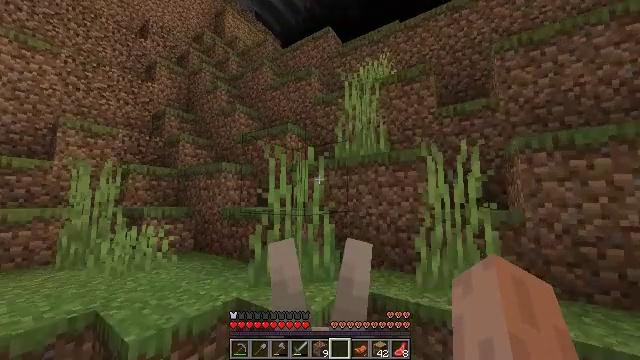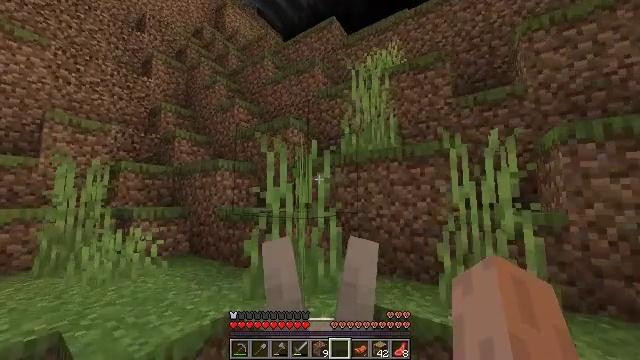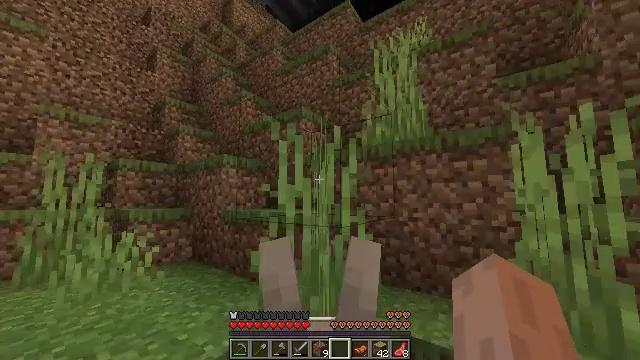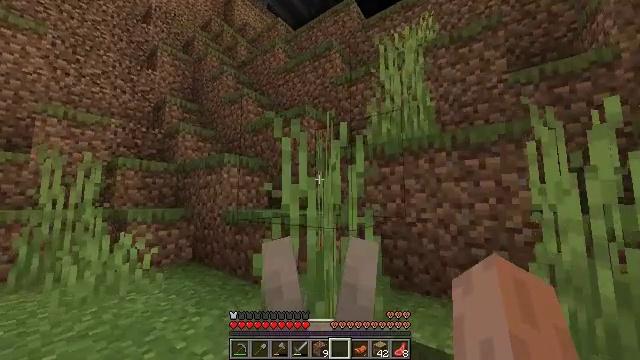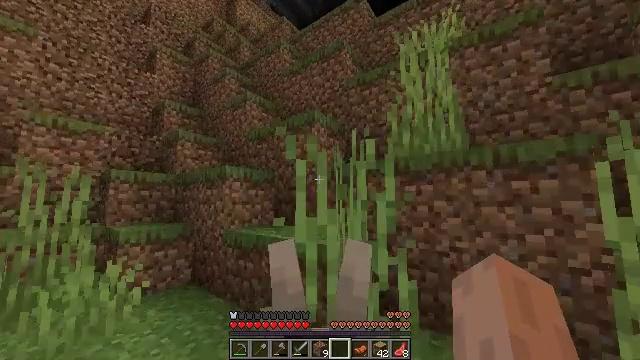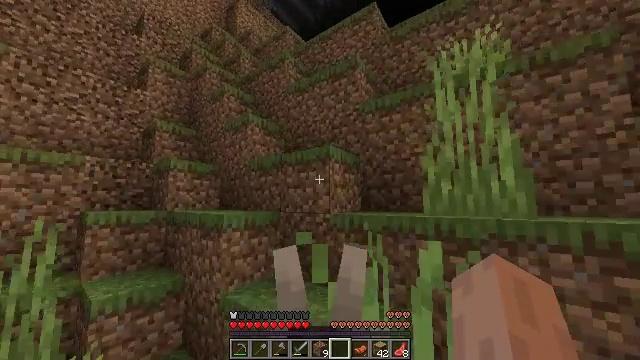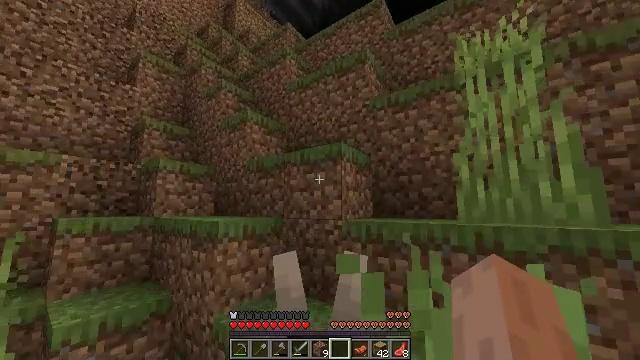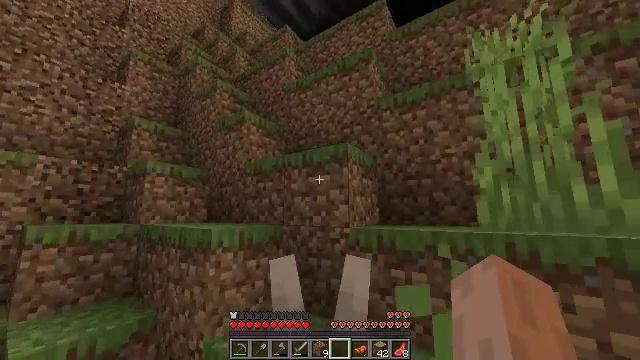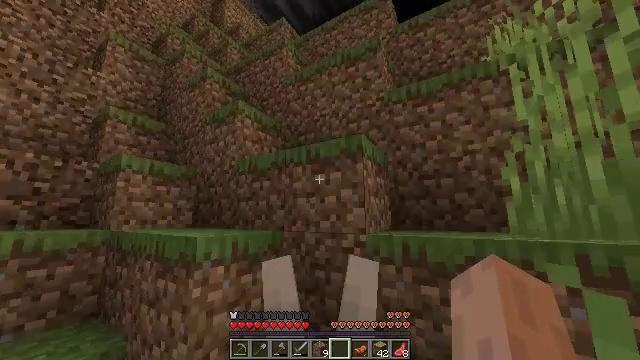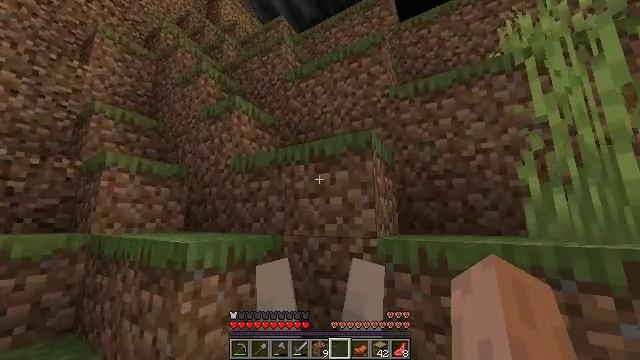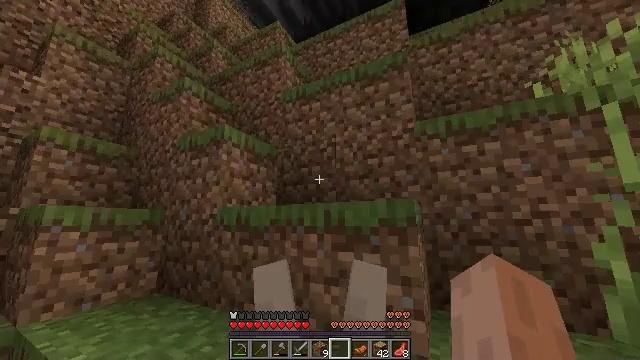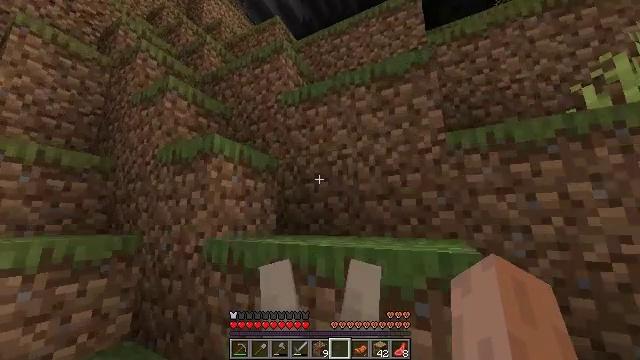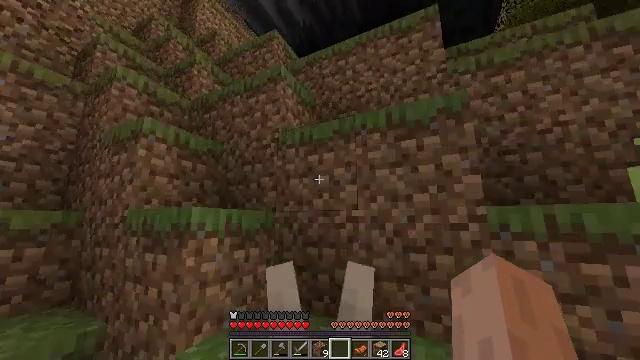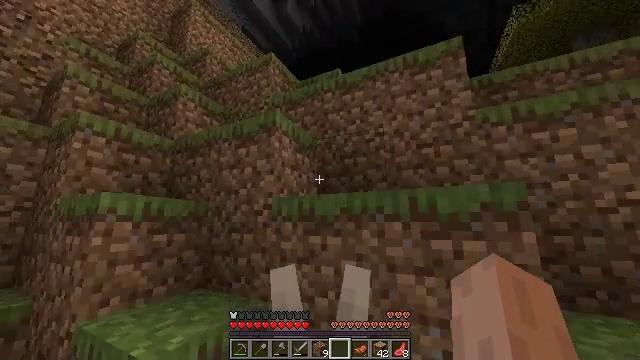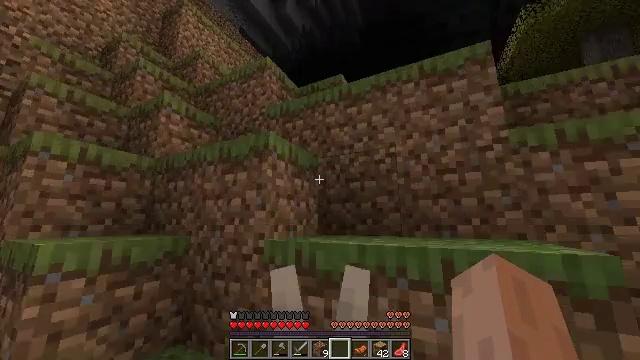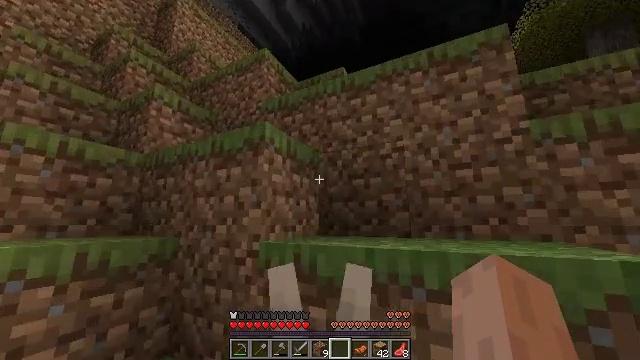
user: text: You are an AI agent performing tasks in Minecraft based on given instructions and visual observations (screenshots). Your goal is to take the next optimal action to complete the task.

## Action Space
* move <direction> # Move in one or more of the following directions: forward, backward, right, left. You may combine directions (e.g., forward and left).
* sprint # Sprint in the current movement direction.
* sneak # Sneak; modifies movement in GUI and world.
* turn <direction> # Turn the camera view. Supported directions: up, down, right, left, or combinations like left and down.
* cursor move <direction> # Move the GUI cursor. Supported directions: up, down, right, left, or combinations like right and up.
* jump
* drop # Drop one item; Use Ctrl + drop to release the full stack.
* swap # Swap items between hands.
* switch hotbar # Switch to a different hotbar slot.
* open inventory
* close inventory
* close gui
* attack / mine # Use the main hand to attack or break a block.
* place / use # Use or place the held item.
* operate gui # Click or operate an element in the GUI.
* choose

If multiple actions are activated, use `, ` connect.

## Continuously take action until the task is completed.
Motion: motion action
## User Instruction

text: Mine coarse dirt from the ground.
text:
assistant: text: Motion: move forward and move left, sprint, turn left
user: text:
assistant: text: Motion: move forward and move left, sprint, turn left
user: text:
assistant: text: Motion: move forward and move left, sprint
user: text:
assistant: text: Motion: move forward and move left, sprint
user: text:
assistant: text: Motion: move forward and move left, sprint
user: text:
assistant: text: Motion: move forward and move left, sprint, turn right and up
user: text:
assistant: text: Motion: move forward and move left, sprint, turn right and up
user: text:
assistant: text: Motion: move forward and move left, sprint, turn right and up
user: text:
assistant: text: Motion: move forward and move left, sprint, turn right
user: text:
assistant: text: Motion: move forward, sprint, turn right
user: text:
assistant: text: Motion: move forward, sprint
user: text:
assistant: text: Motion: move forward, sprint
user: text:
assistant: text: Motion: move forward, sprint
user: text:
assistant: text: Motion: move forward and move left, sprint
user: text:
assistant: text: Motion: move forward and move left, sprint
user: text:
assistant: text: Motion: move forward and move left, sprint
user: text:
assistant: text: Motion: move forward and move left, sprint
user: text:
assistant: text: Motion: move forward and move left, sprint
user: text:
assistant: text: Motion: move forward and move left, sprint
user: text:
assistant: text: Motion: move forward and move left, sprint
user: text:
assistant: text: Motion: move forward and move left, sprint
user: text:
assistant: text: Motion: move forward, sprint
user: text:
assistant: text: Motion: move forward, sprint
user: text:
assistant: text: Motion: move forward and move left, sprint
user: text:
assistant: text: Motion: move forward and move left, sprint
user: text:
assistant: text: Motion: move forward and move left, sprint
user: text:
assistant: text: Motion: move forward and move left, sprint, turn right and down
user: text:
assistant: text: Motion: move forward and move left, sprint, turn right and down
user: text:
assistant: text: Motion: move forward and move left, sprint, turn right and down
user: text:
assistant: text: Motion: move forward and move left, sprint, turn right and down